Question: I developing a HTML5 Canvas App and it involves reading a xml file that describes the position of arrows, rectanges and other shapes I need to to draw on the canvas.
Example of the XML layout:
'''
<arrow left="10" top="20" width="100" height="200" rotation="-40" background-color="red"/>
<rect left="10" top="20" width="100" height="200" rotation="300" background-color="red"/>
'''
If the object is rotated it involves calculating the position of a point(called P the new position of the object after rotation) when rotated around another point(left,top). I am attempting to come up with a general function/formula I can use to calculate this point P but my Maths is a little weak & I cannot identify what arc/tangent formula I am meant to use.

In the above example: point(14,446) is the left,top point & point(226,496) is the mid point of the object when NOT rotated so the point=(left+width/2,top+height/2) and the blue dot is the mid point when rotated. I know how to calulate the length of the line between points (14,446) & (226,496) but not how to calculate the blue point x,y position - BTW: the length of this line is the same as the line between the blue point & (14,446)
'''
len = sqrt( (496-446)^2 + (226-14)^2 );
= 227.56;
'''
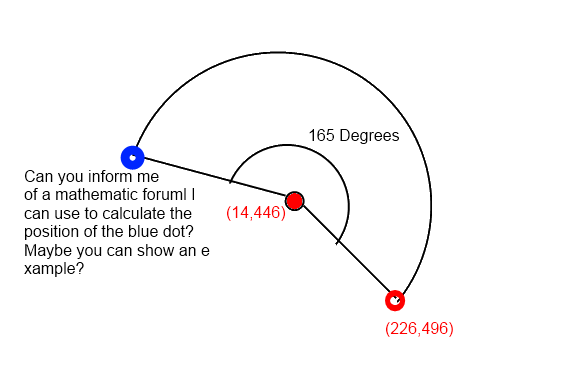
Answer: It is quite simple. In rotation around the origin of the coordinate system for angle Theta coordinates (x,y) are changing as
'''
x' = x * cos(Theta) - y * sin(Theta);
y' = x * sin(Theta) + y * cos(Theta);
'''
So, all that you need is to translate point of rotation to one of the points that you have. Lets write it in a more simplified way: (x1,y1) = (14,446) and (x2,y2) = (226,496). You are trying to "rotate" (x2,y2) around (x1,y1). Calculate (dx2,dy2) in a new coordinate system with the origin at (x1,y1).
'''
(dx2,dy2) = (x2-x1,y2-y1);
'''
Now rotate (positive angles are counterclockwise):
'''
dx2' = dx2 * cos(165 Degrees) - dy2 * sin(165 Degrees);
dy2' = dx2 * sin(165 Degrees) + dy2 * cos(165 Degrees);
'''
The last step is to translate coordinates of the point from the origin at (x1,y1) back to the original (0,0);
'''
x2' = dx2' + x1;
y2' = dy2' + y1;
'''
ps: read also this :) <URL> and do not forget that most trigonometric functions in different programming languages deal mostly with radians..
pps: and I hope that I did not scared you - ask if you have any questions.